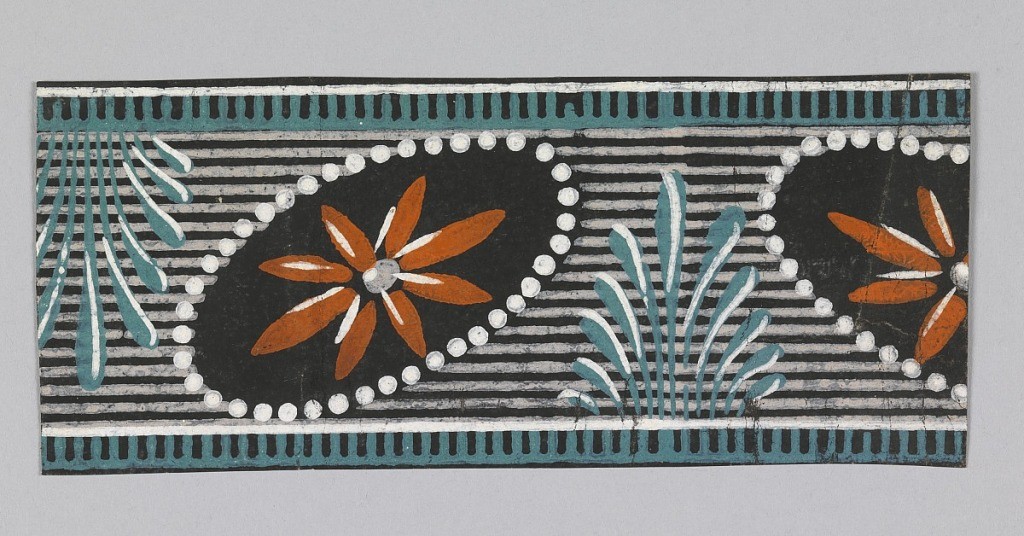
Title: Border
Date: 1790–1810
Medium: Block-printed on paper
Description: Edging top and bottom of center band, a dentelle pattern. Center band contains oval medallions alternating (in the opposite diagonal placement) with stylized leaf clusters. The background is horzontally striped and the medallions contain daisy-like flowers with 8 petals.

H# 498 ?